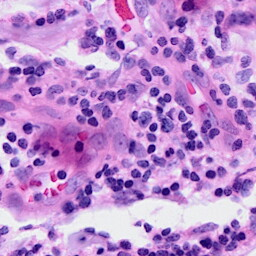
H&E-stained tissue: Breast